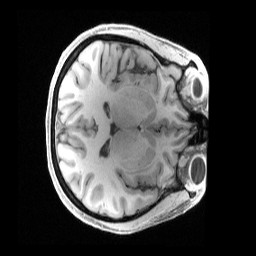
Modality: T1w
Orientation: axial
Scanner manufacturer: siemens
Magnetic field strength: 3 T
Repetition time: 2.4 s
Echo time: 0.00222 s